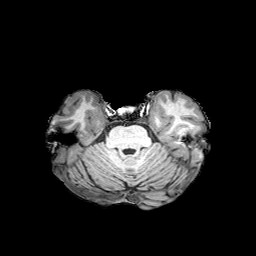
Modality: T1w
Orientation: coronal
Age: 63
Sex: female
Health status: healthy